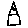
Label: house